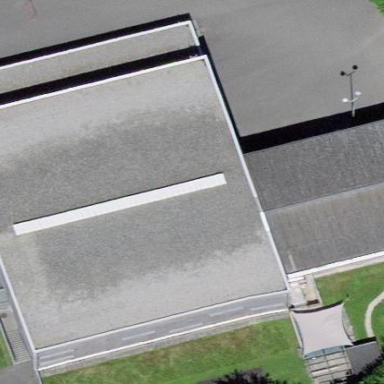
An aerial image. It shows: School building.